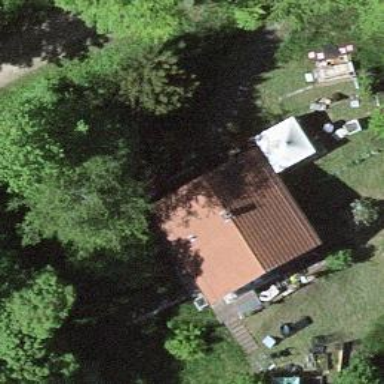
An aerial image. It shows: Detached building.